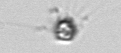
Label: Apedinella